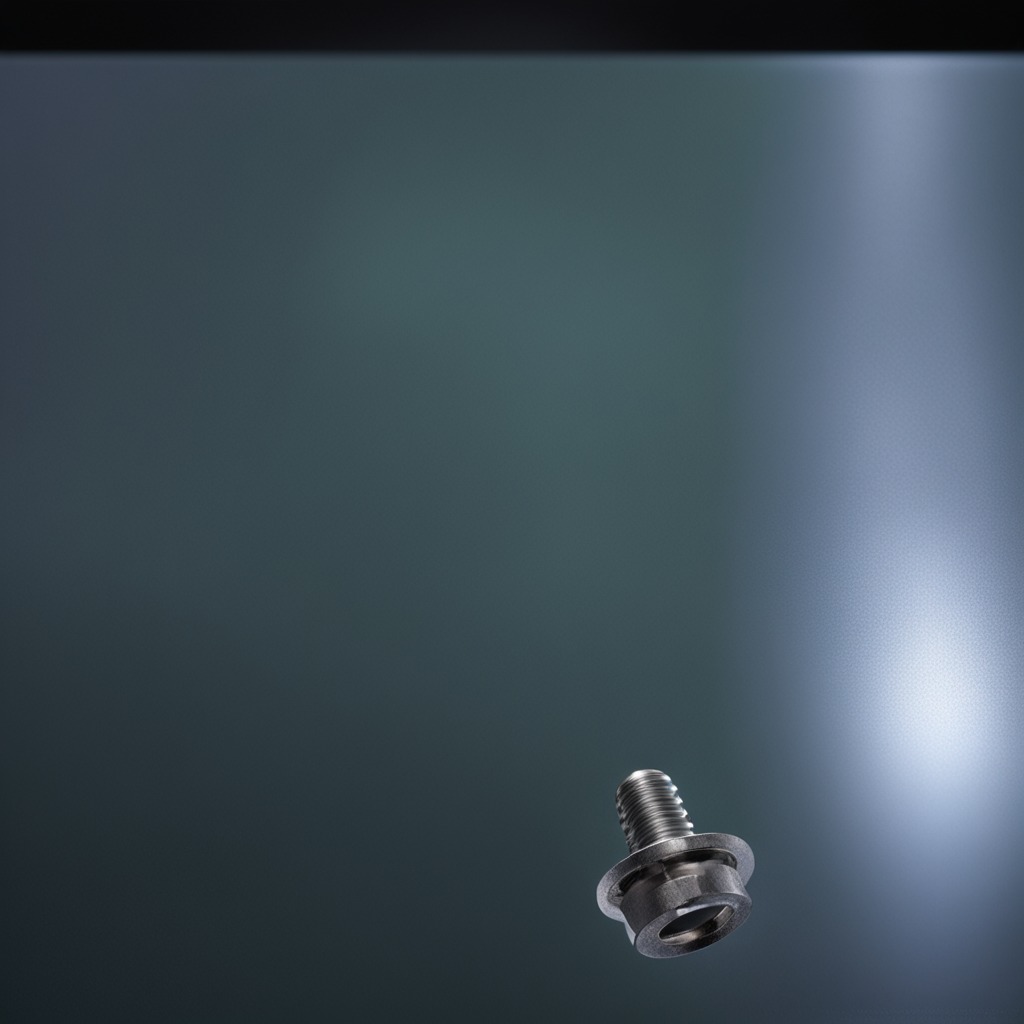
A metal screw is lying on the clean empty table in a railway signal maintenance room.